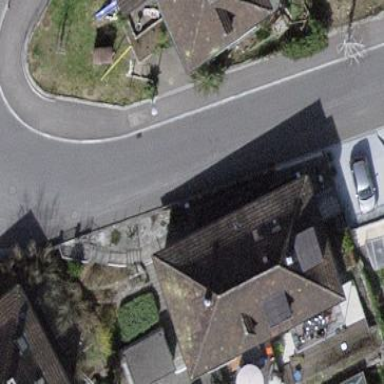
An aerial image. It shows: Terrace building.